Question: How could I write it in C language? I tried many things, but it seems that I cannot understand the exp and sin functions.

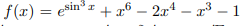
Answer: A direct implementation could be:
'''
double y = exp(pow(sin(x),3)) + pow(x,6) - 2*pow(x,4) - pow(x,3) - 1.0;
'''